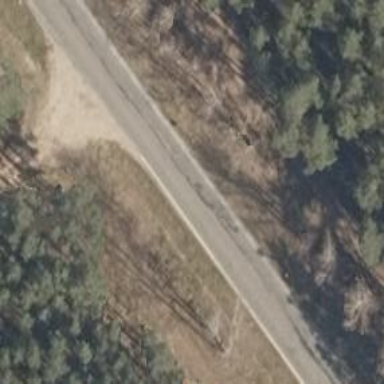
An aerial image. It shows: Secondary road with asphalt surface.